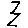
Label: zigzag